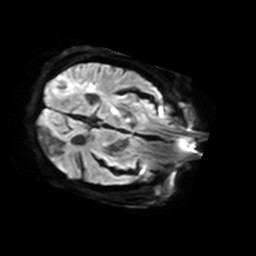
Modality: TRACE
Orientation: axial
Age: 53
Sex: female
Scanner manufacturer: philips
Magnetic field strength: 3 T
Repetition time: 3.072 s
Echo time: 0.076 s